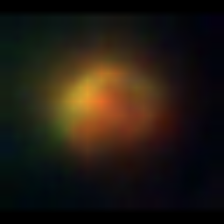
Taxon: NanoPlankton
Group: Other